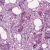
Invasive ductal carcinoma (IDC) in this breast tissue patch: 1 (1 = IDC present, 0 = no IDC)